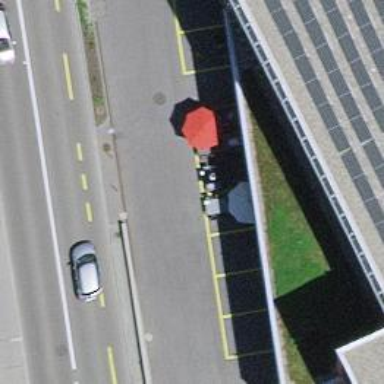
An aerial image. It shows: Furniture shop.